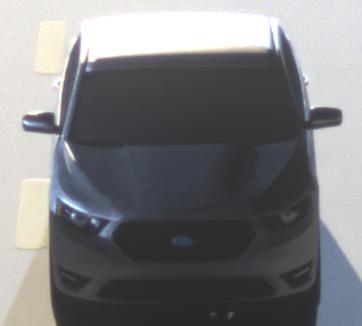
Make: Ford
Model: Taurus
Detailed model: SHO
Model produced from: 2012
Model produced until: 2019
Doors: 4
Color: white
Road condition: dry road
Daytime: night
Contrast: high contrast